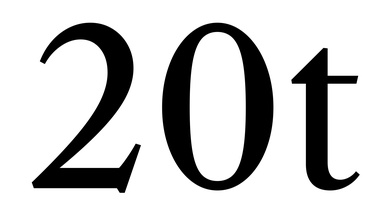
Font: LibreCaslonText_Regular